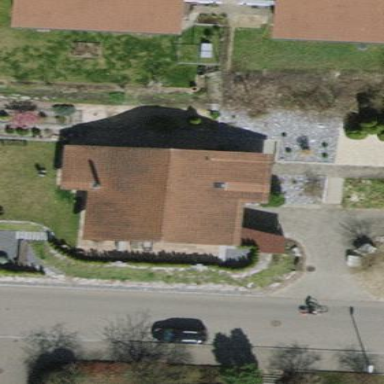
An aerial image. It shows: Building with tile roof.